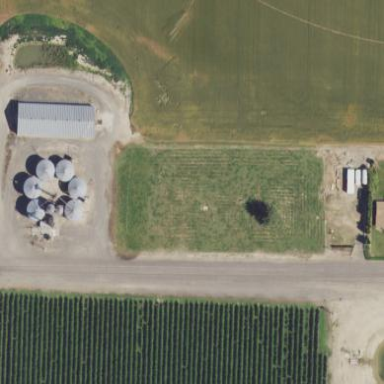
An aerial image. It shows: Farmyard area.